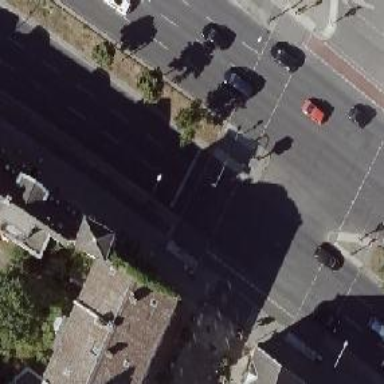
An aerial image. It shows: Road with traffic signals.